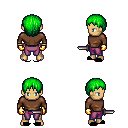
a pixel art fantasy rpg character, male body template, human, tanned skin, brown long-sleeve shirt, magenta pants, green plain hairstyle, gold gloves, black slippers, dagger, four views (front, back, left, right), 2x2 character sprite sheet, small pixel art, hard edges, no anti-aliasing